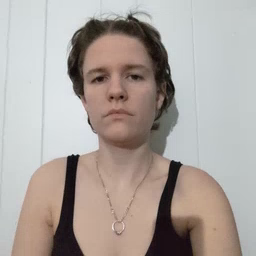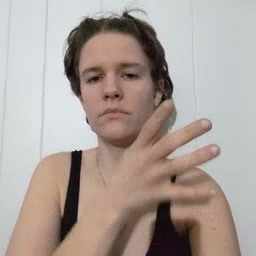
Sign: farm